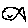
Label: fish